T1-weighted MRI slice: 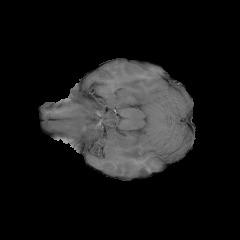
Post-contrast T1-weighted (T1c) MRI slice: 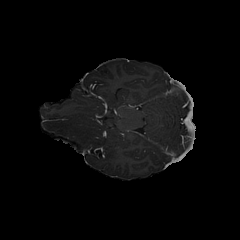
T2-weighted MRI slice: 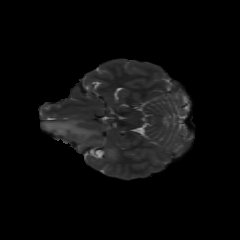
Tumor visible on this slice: yes